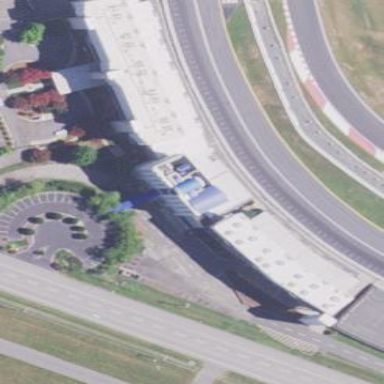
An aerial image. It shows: Grandstand building.